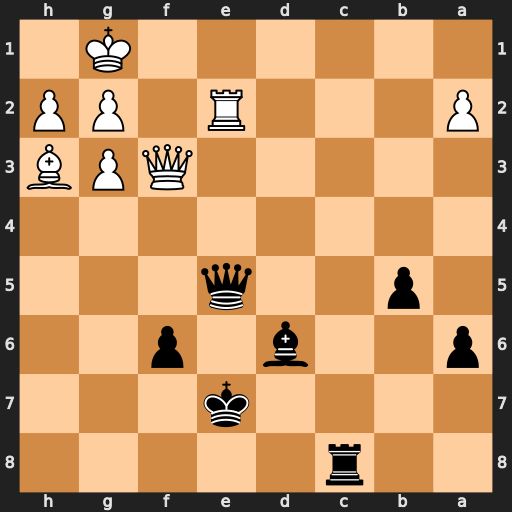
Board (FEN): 2r5/4k3/p2b1p2/1p2q3/8/5QPB/P3R1PP/6K1
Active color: b
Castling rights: -
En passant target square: -
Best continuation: Rc1+ Kf2 Bc5+